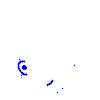
Particle: pion